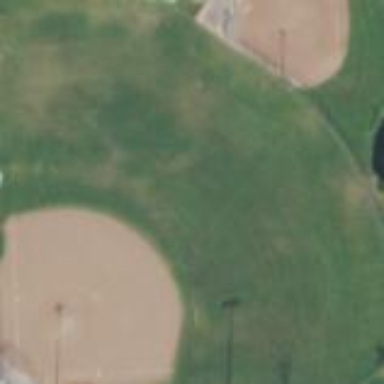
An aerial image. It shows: Baseball pitch for leisure land activities.